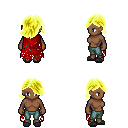
a pixel art fantasy rpg character, female body template, human, dark skin, red tattered cape, teal pants, gold swoop hairstyle, gray slippers, four views (front, back, left, right), 2x2 character sprite sheet, small pixel art, hard edges, no anti-aliasing